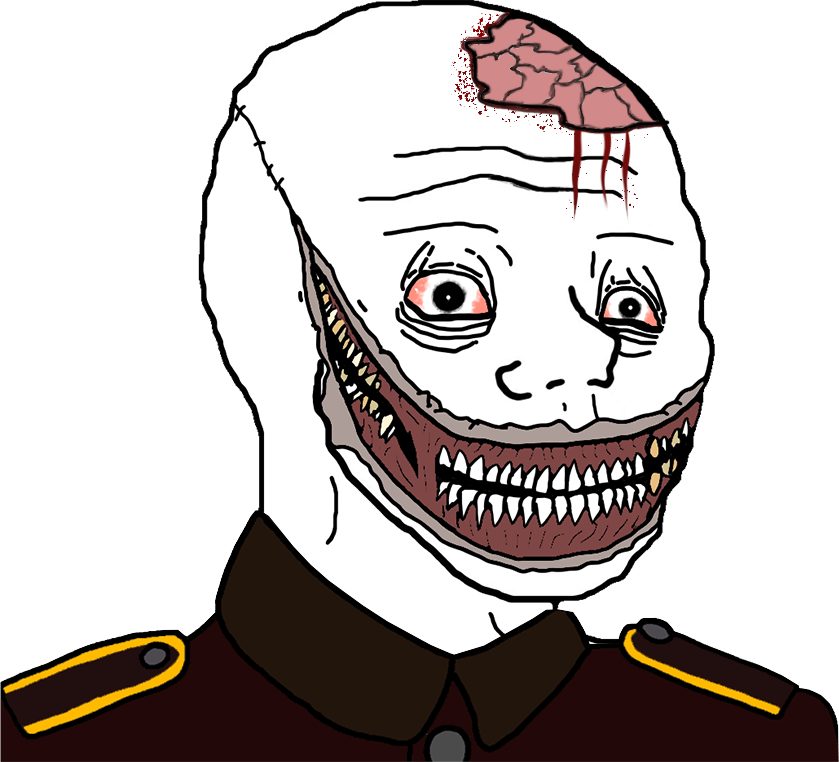
Label: 5_Oomer